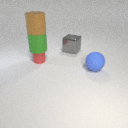
large gray metal cube to the left of large blue rubber sphere